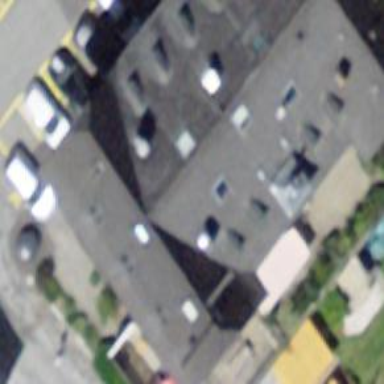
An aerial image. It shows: Restaurant.